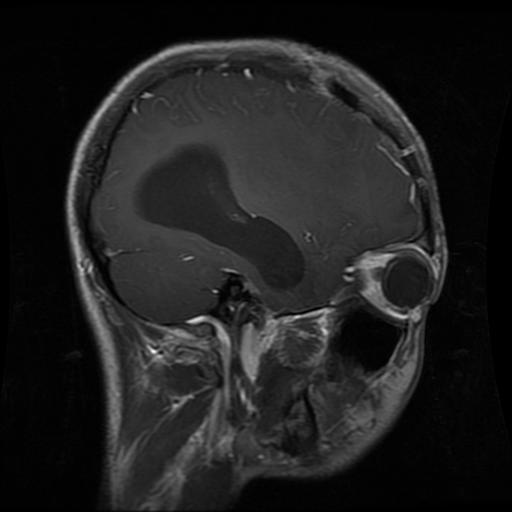
Label: glioma